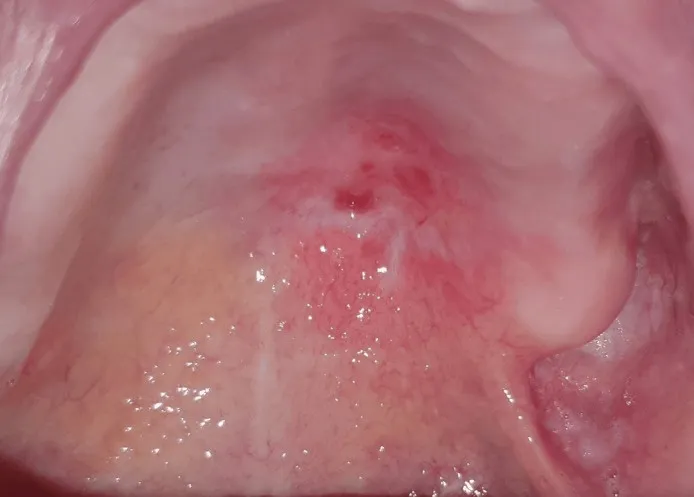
Post-excision status of the palatal gastric heterotopia mass (six-month follow-up). Intra-oral view shows a significant macroscopic normalization of the surgical wound, indicating successful healing, accompanied by a successful closure of the oral-nasal communication.
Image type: pathology (fish)